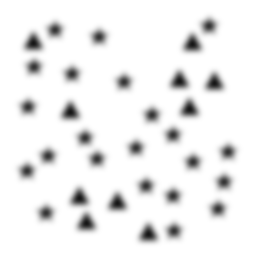
Squares: 0
Triangles: 10
Stars: 22
Total shapes: 32